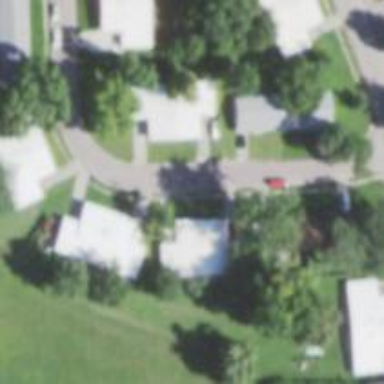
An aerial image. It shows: Residential road with sidewalk on the left.